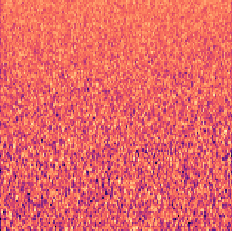
Sound class: Helicopter